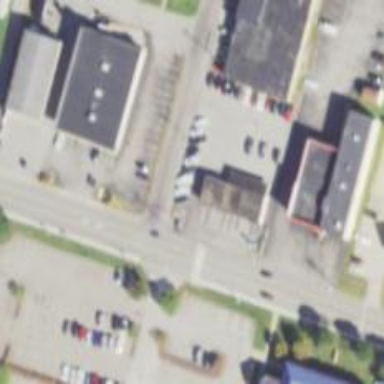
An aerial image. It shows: Car rental facility.